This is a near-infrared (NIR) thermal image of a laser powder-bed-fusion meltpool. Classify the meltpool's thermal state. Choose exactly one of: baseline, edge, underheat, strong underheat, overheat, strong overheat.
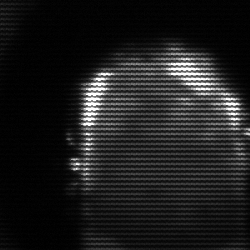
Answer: baseline